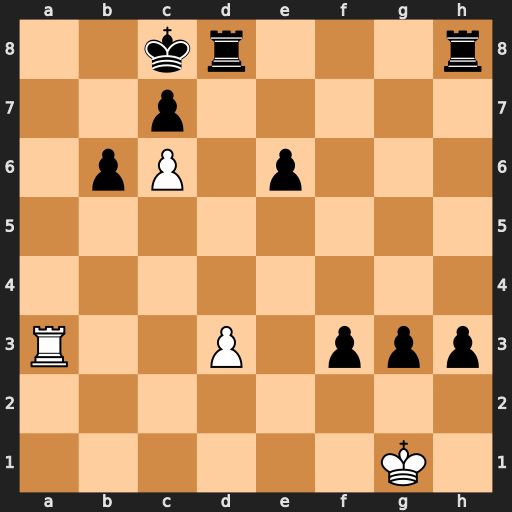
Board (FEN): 2kr3r/2p5/1pP1p3/8/8/R2P1ppp/8/6K1
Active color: w
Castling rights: -
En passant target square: -
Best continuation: Ra8#